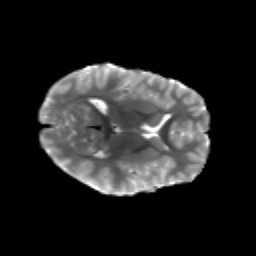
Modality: T2w
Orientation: axial
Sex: female
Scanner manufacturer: siemens
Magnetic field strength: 3 T
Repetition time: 5 s
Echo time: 0.071 s